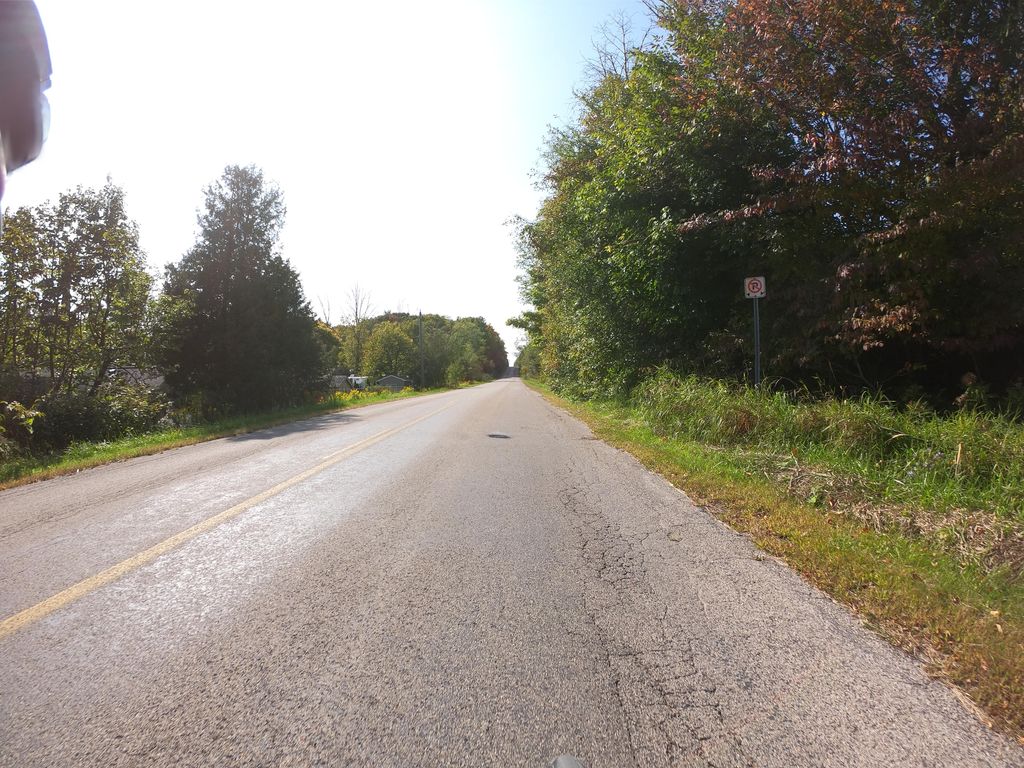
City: kitchener-waterloo